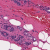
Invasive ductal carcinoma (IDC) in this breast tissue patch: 0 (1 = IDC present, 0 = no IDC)